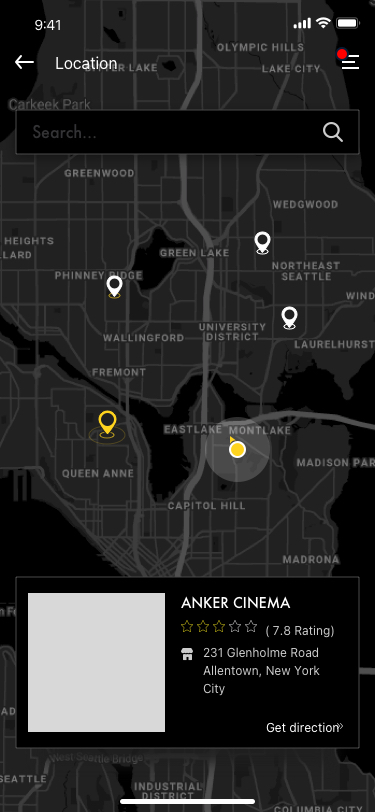
Text in this UI design:
9:41
Location
Search…
Get direction
ANKER CINEMA
231 Glenholme Road Allentown, New York City
( 7.8 Rating)